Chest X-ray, AP view. Patient: 60 years old, sex M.
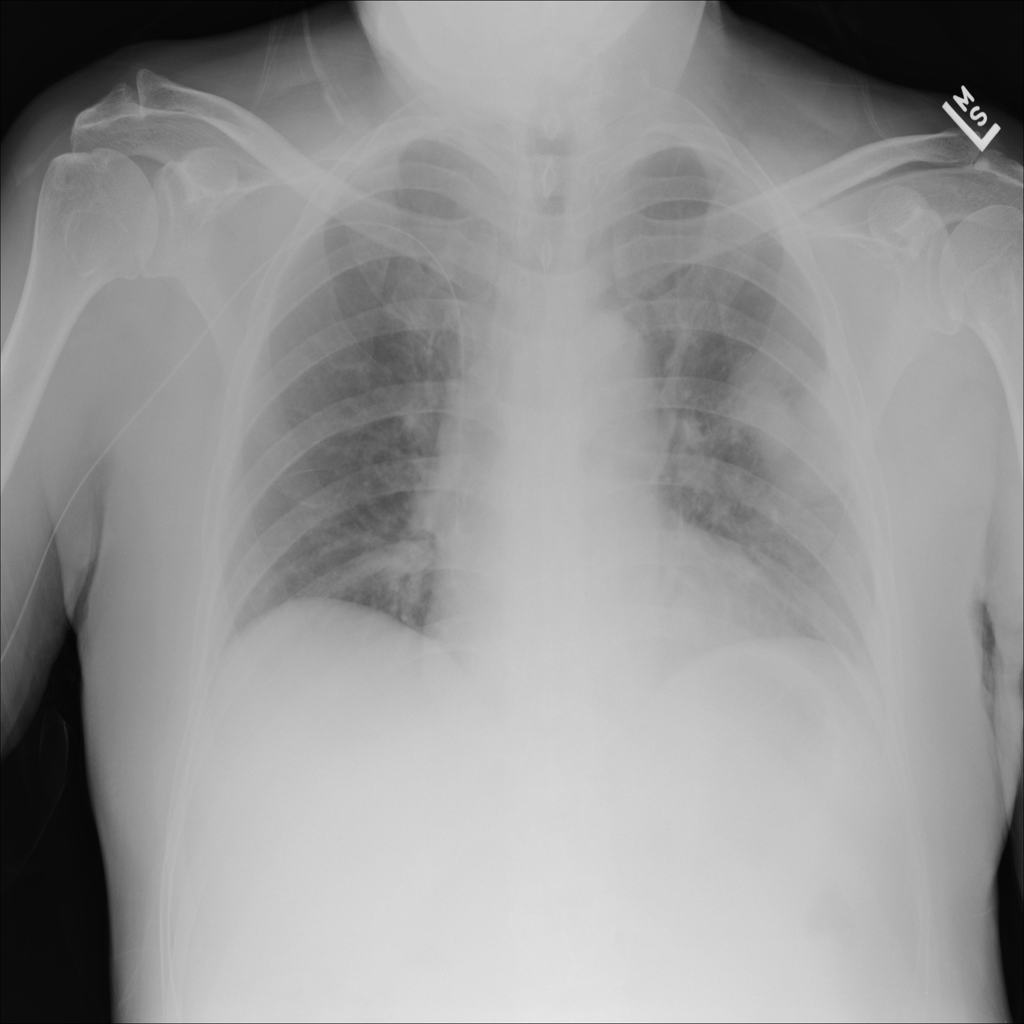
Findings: No Finding